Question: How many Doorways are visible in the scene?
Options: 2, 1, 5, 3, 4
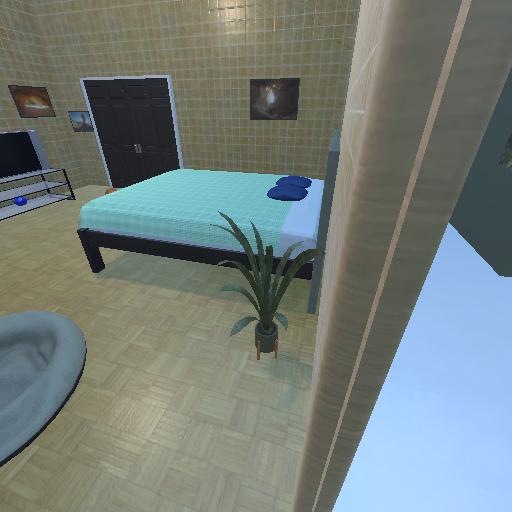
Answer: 2